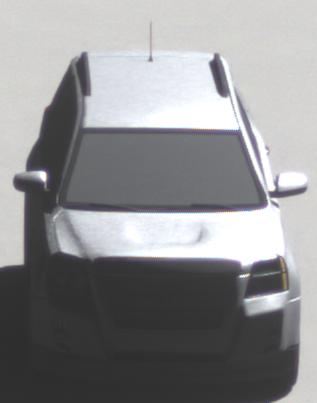
Make: GMC
Model: Terrain
Detailed model: Gen. 1
Model produced from: 2009
Model produced until: 2017
Doors: 5
Color: white
Road condition: dry road
Daytime: midday
Contrast: high contrast